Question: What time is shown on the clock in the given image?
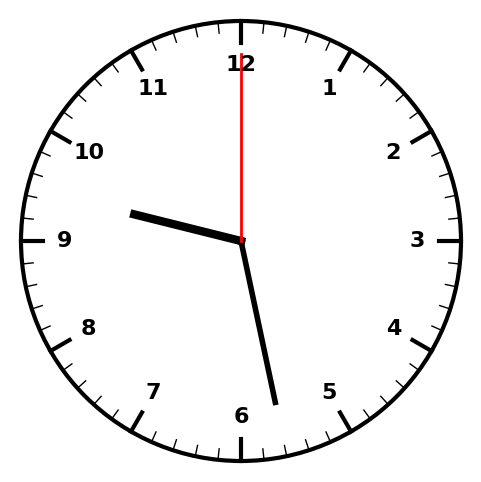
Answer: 09:28:00